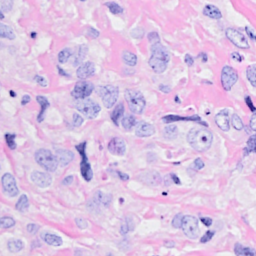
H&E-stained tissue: Breast